Brain MRI, t1w sequence, axial 2D slice.
Patient: age 44, sex F, weight 95 kg, height 1.95 m
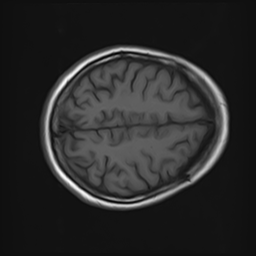